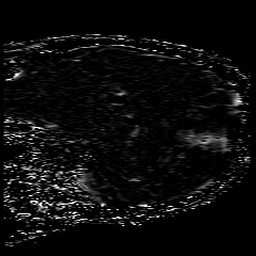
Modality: SWI
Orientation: sagittal
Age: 72
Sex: female
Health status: ill
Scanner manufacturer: philips
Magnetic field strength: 3 T
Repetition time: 0.031 s